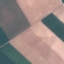
Land use / land cover class: AnnualCrop